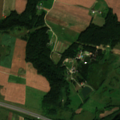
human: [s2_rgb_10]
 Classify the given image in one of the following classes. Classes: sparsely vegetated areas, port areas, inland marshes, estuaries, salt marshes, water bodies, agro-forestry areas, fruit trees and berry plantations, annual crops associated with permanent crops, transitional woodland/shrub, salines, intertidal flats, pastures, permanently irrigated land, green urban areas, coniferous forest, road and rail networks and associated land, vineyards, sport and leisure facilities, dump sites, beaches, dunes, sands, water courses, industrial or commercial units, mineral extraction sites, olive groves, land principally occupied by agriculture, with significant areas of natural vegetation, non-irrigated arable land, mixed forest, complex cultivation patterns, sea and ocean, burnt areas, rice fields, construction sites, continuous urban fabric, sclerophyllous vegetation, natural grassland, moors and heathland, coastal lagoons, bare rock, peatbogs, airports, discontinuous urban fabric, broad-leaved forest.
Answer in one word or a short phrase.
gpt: non-irrigated arable land, pastures, complex cultivation patterns, land principally occupied by agriculture, with significant areas of natural vegetation, broad-leaved forest, mixed forest